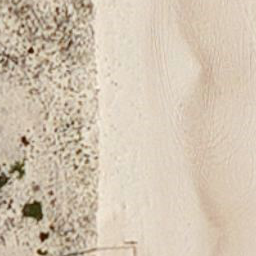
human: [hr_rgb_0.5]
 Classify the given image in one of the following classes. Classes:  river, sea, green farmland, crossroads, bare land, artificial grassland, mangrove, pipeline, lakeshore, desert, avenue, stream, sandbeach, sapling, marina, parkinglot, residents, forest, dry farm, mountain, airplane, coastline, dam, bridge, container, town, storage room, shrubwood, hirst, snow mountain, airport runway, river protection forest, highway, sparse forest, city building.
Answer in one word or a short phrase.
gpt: sandbeach